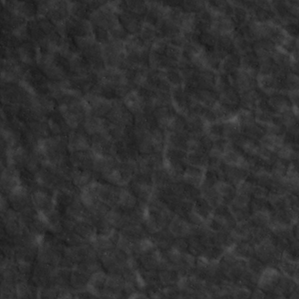
Label: non_frost